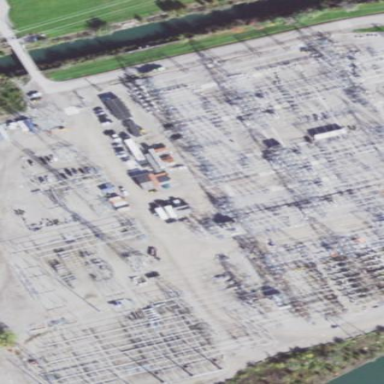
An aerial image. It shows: Power substation.